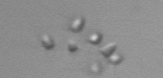
Label: Parvicorbicula_socialis